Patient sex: M
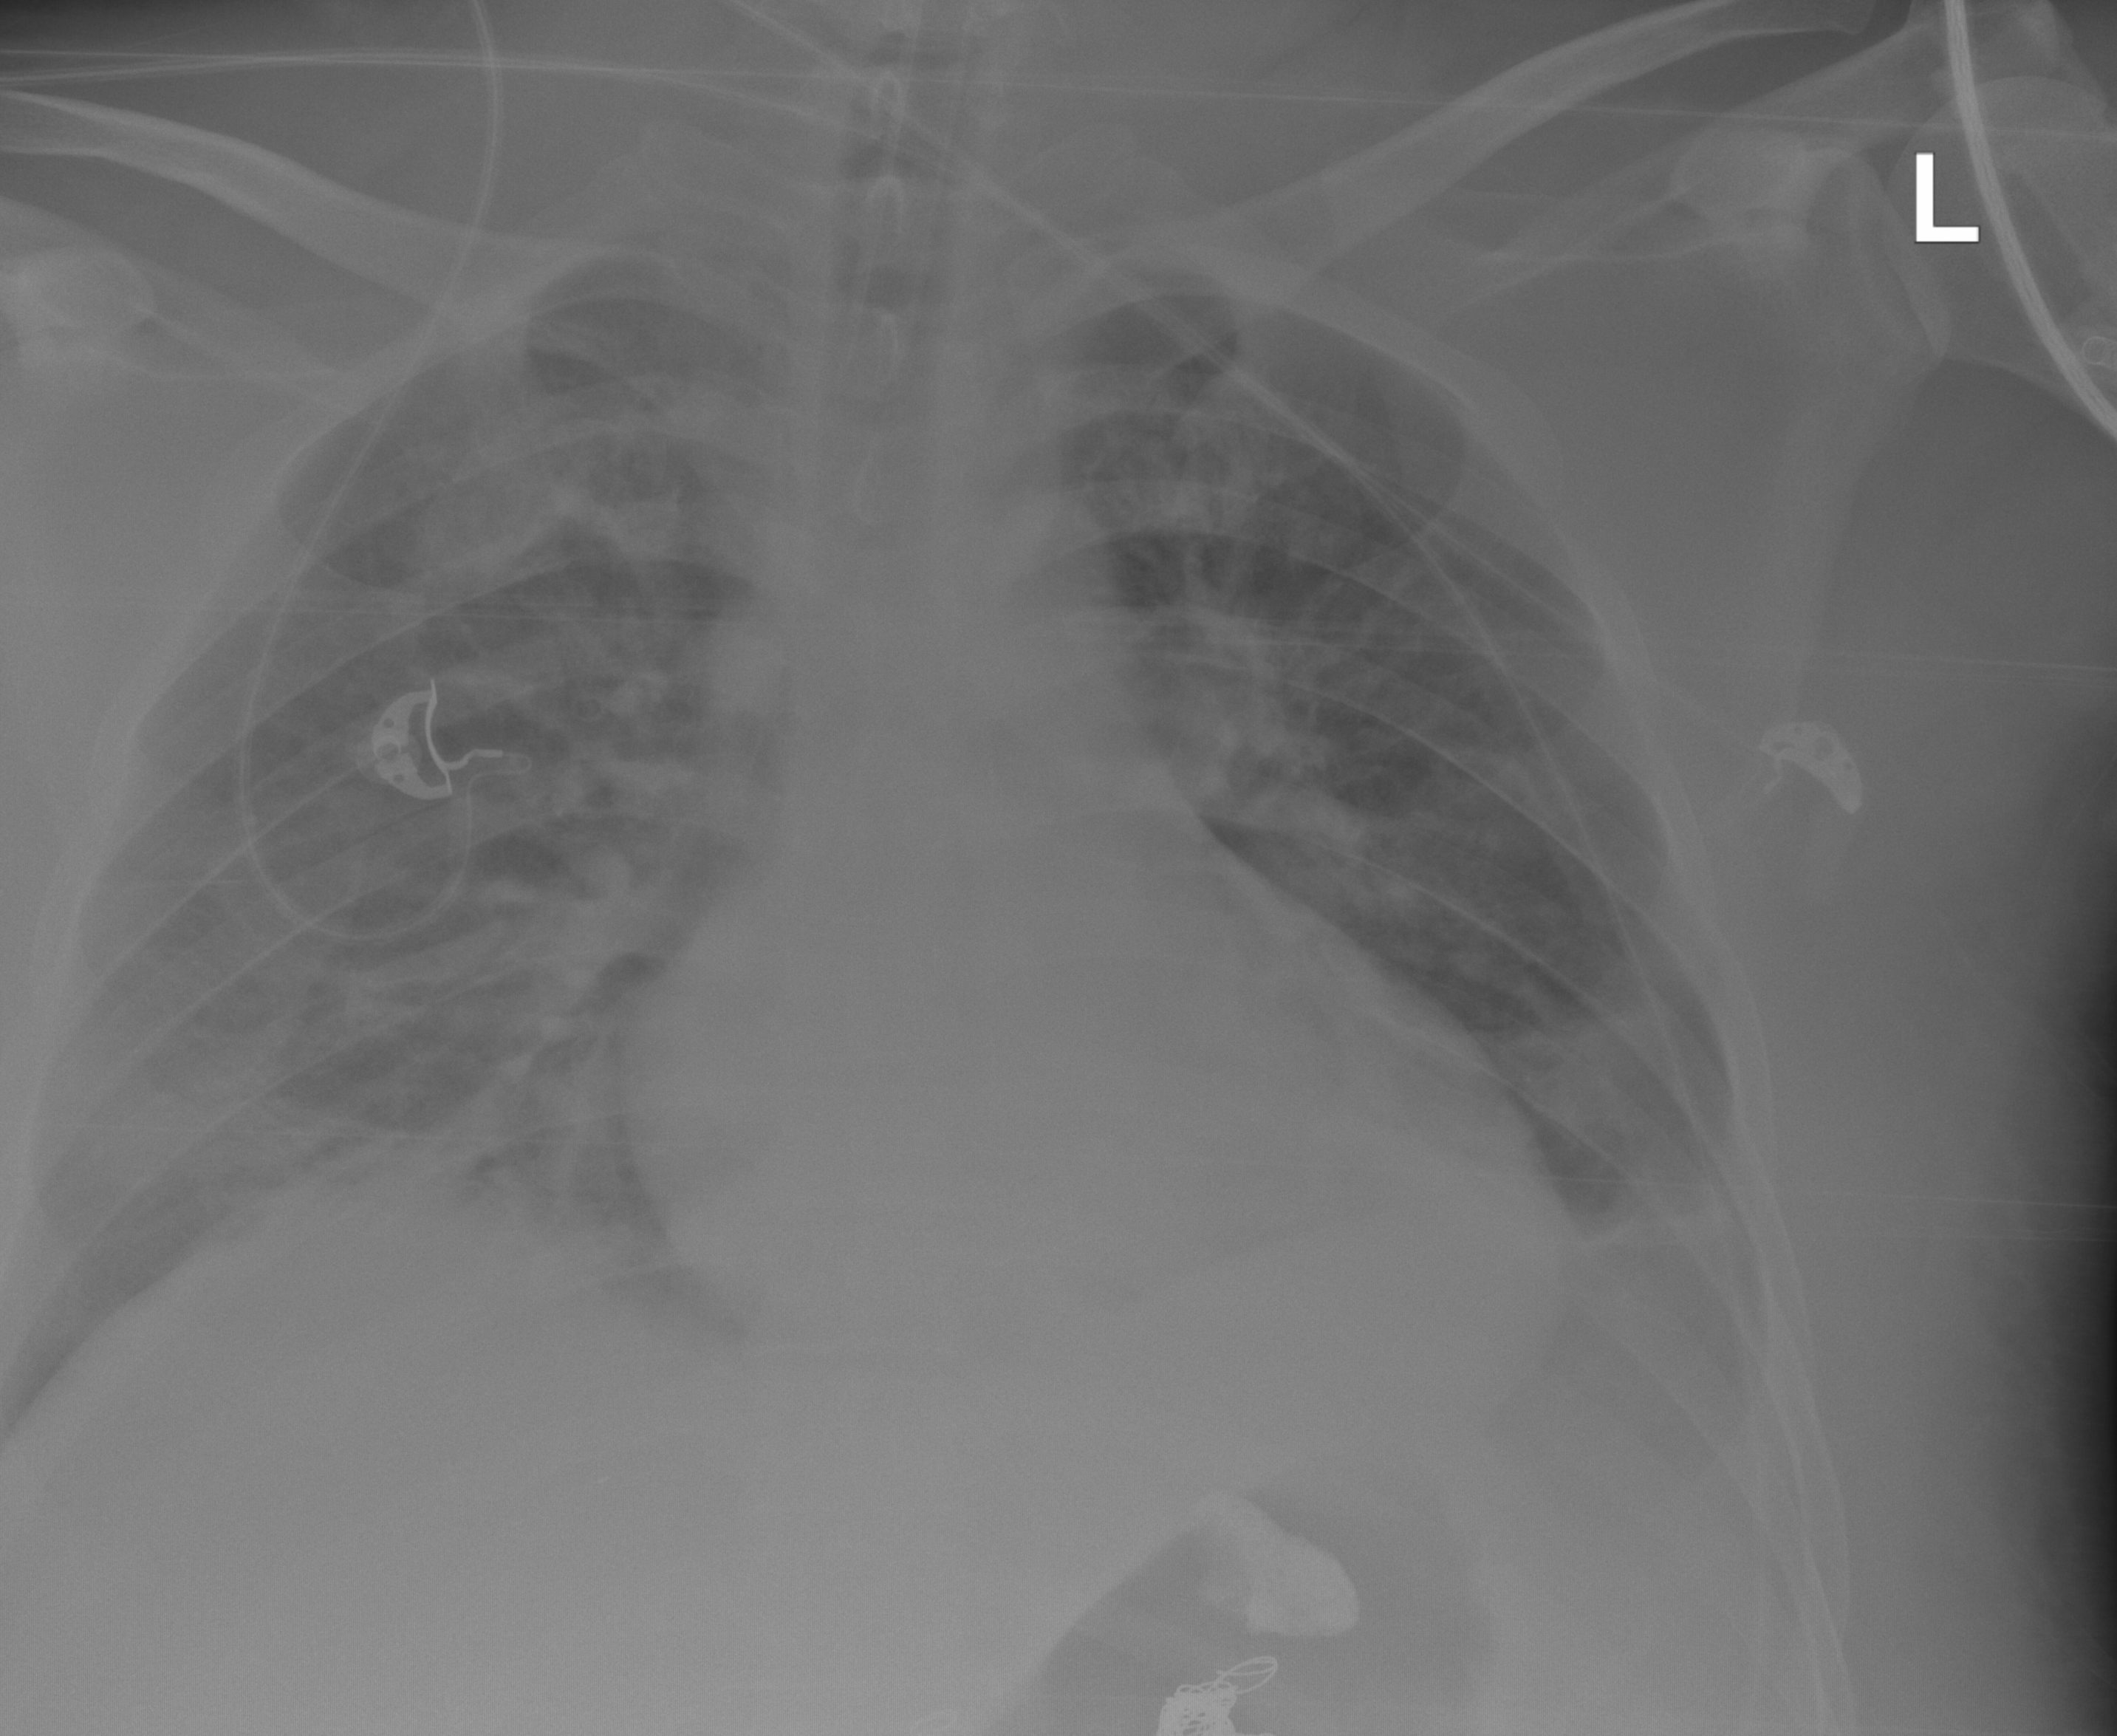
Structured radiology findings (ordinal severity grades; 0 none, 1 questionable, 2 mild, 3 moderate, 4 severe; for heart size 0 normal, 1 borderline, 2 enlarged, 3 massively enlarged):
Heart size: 1
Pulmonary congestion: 0
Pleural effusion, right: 0
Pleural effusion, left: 1
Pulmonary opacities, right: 2
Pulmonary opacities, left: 2
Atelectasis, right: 2
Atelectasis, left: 2